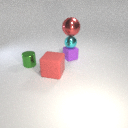
small cyan metal sphere above small purple rubber cube